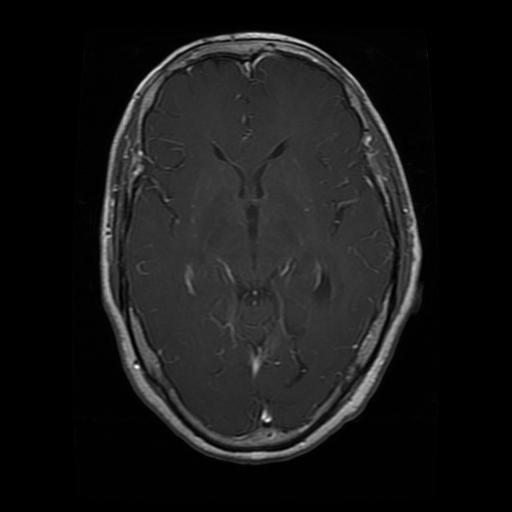
Label: glioma